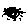
Label: moon